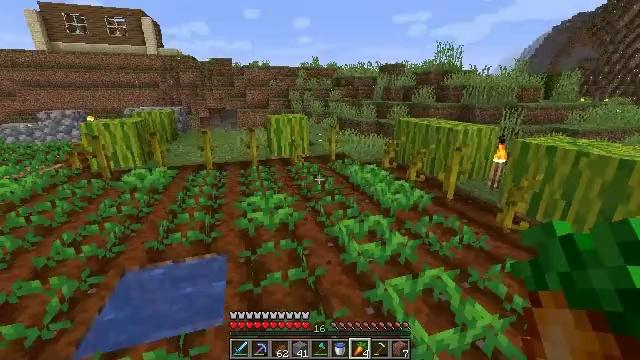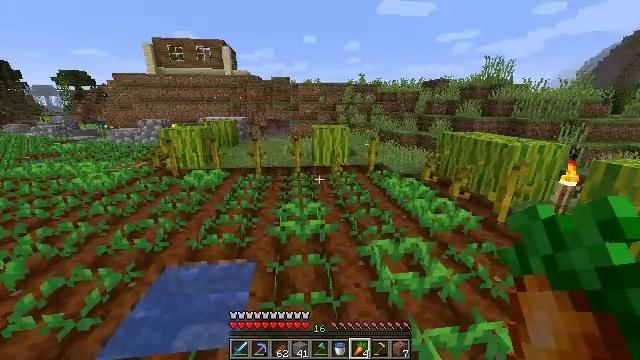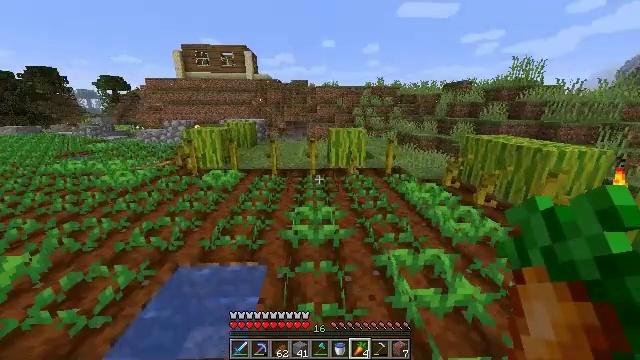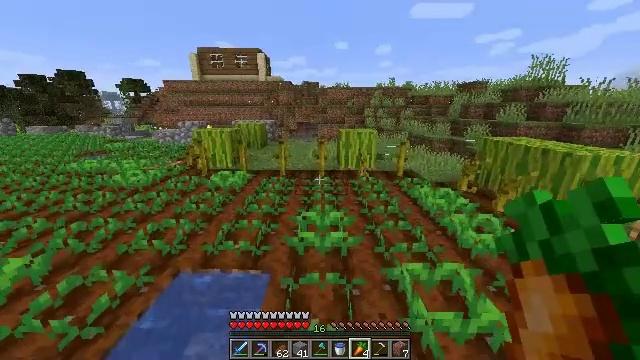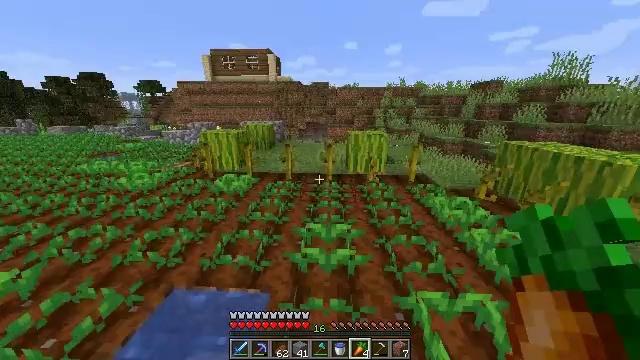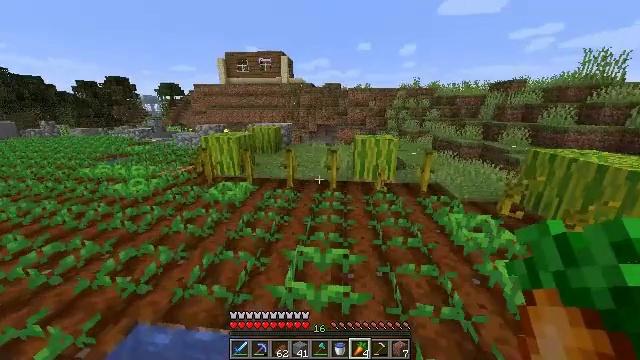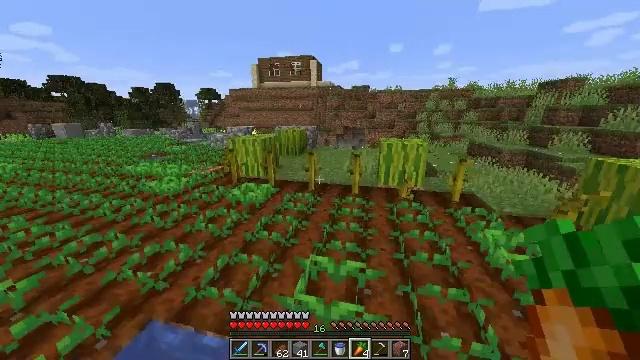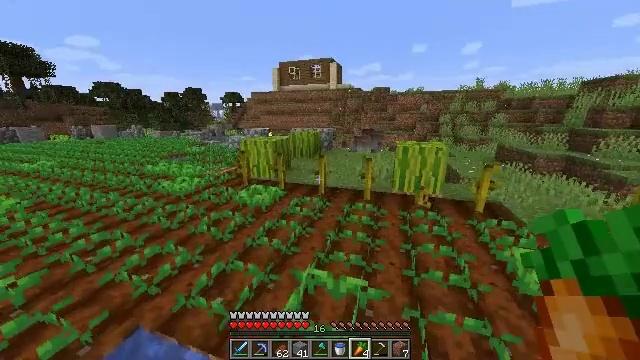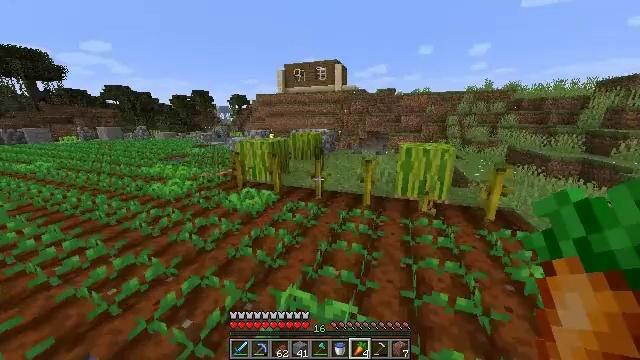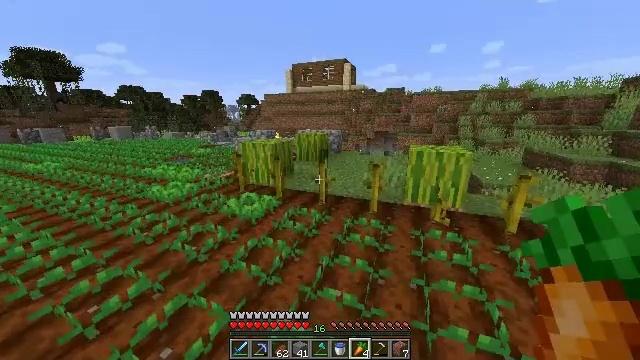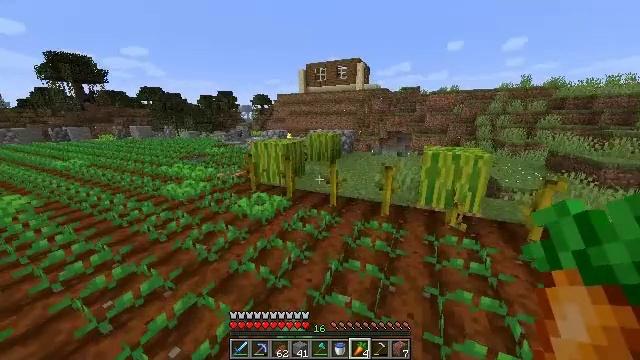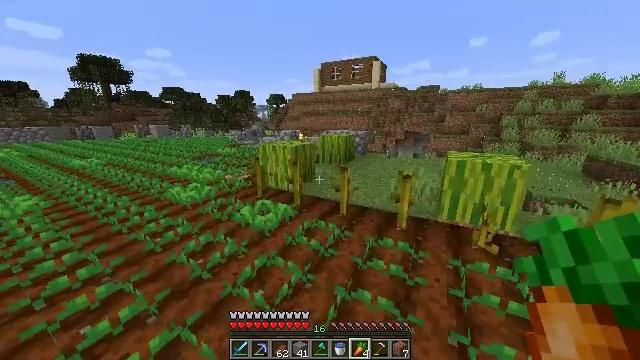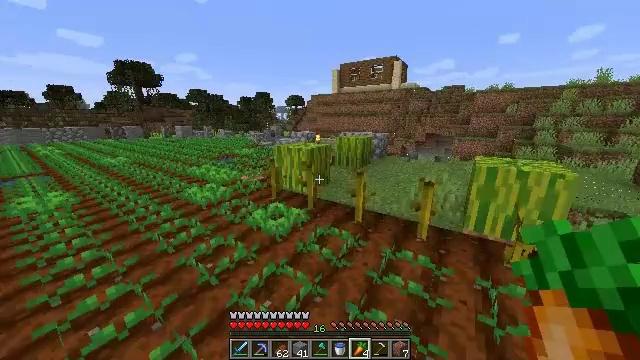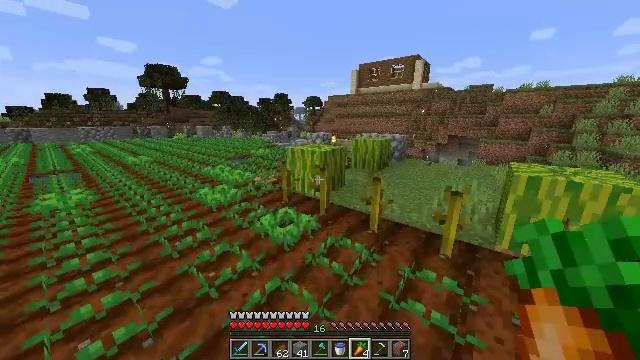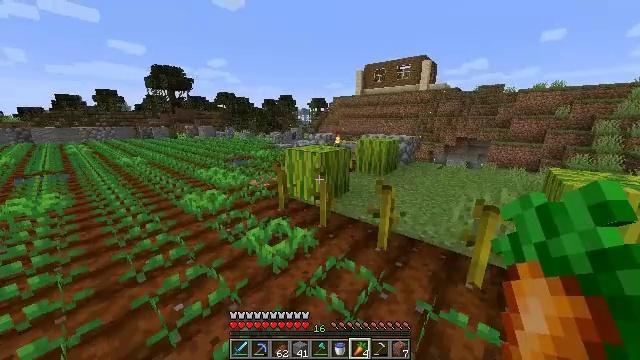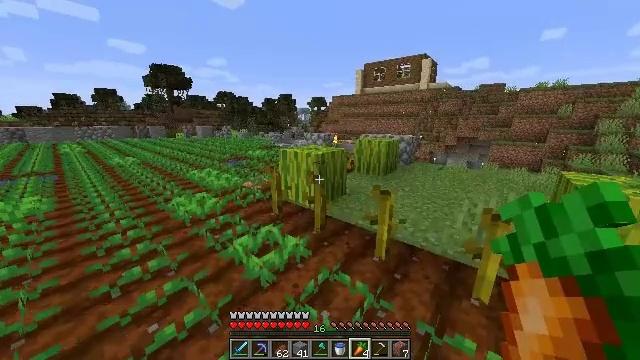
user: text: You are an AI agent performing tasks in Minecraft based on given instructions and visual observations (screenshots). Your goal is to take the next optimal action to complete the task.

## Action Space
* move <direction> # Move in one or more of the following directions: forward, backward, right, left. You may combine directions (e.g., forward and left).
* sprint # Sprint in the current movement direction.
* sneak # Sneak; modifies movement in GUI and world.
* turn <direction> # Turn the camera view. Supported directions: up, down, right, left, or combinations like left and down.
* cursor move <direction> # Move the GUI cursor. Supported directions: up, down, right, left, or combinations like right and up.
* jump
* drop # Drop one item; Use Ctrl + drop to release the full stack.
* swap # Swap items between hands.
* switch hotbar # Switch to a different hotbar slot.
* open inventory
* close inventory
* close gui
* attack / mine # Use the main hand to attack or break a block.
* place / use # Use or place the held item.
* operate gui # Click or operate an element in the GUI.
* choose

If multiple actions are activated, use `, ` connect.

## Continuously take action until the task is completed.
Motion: motion action
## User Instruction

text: Remove a poisonous potato from the inventory.
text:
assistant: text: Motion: move forward, sprint, turn left
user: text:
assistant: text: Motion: move forward, sprint, turn left
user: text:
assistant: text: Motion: move forward, sprint, turn left
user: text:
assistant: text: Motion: move forward and move right, sprint, turn left
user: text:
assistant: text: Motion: move forward and move right, sprint, turn left
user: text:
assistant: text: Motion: move forward and move right, sprint, turn left
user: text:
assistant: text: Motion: move forward and move right, sprint, turn left
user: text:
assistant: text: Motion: move forward, sprint, turn left
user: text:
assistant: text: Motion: move forward, sprint, turn left
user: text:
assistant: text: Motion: move forward, sprint, turn left
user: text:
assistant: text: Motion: move forward, sprint, turn left
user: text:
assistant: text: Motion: move forward, sprint, turn left
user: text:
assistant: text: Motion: move forward, sprint, turn left
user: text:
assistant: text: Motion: move forward, sprint, turn left
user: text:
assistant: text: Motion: move forward and move right, sprint
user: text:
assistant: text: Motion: move forward and move right, sprint
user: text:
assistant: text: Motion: move forward and move right, sprint
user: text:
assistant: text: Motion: move forward and move right, sprint
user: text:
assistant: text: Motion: move forward and move right, sprint
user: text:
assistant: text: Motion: move forward, sprint
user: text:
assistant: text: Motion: move forward, sprint, turn left
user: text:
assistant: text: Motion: move forward and move right, sprint, turn left
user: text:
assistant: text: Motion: move forward and move right, sprint
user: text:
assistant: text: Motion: move forward and move right, sprint
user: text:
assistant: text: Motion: move forward and move right, sprint, turn left
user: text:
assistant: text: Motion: move forward, sprint
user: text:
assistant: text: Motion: move forward, sprint
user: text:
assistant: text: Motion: move forward, sprint
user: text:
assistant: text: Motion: move forward, sprint
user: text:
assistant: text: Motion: move forward, sprint